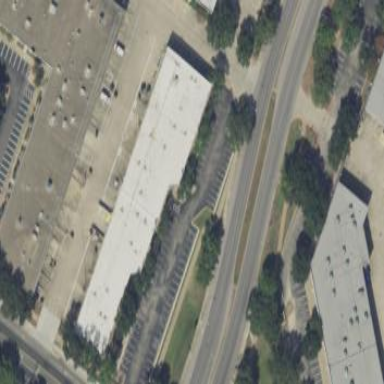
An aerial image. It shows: Commercial building.